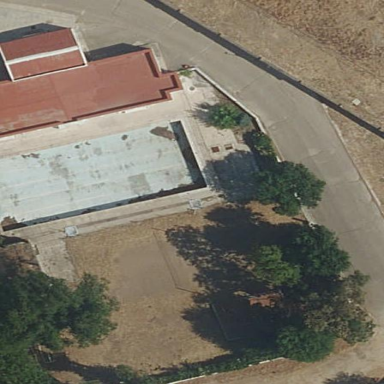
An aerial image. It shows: Swimming pool located in leisure land.